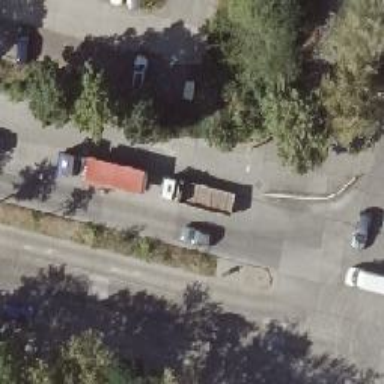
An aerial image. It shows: Uncontrolled road crossing with pedestrian island.